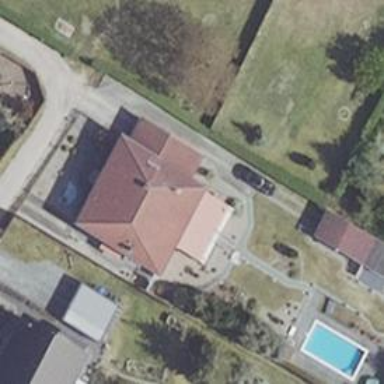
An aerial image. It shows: Simple house.